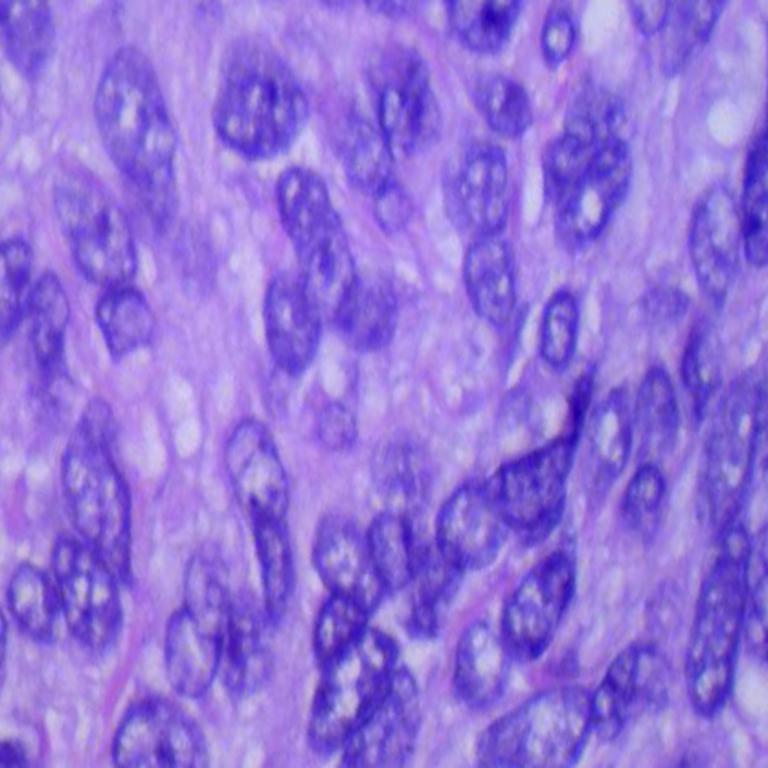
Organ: lung
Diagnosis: squamous carcinomas